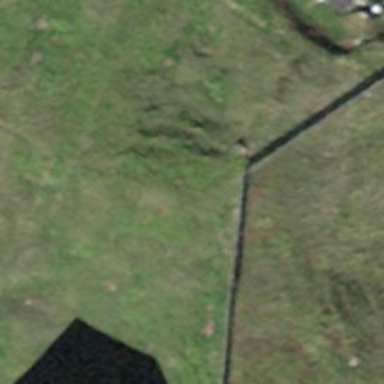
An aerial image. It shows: Wall barrier.